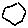
Label: hexagon